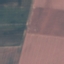
Land use / land cover: AnnualCrop